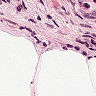
Metastatic tissue present: no